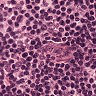
Metastatic tissue present: no